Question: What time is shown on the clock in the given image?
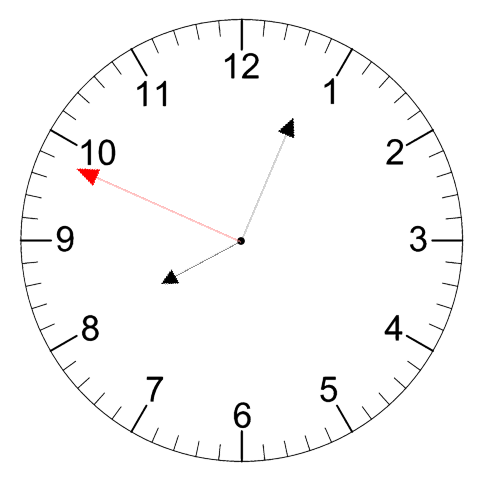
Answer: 08:03:49